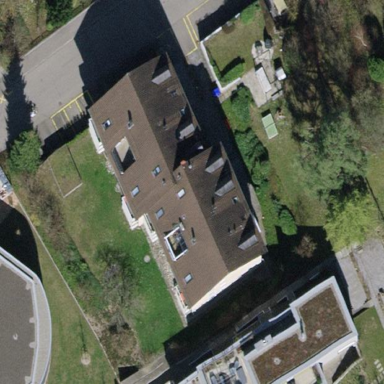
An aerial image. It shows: Gabled roof adorns the apartments building.